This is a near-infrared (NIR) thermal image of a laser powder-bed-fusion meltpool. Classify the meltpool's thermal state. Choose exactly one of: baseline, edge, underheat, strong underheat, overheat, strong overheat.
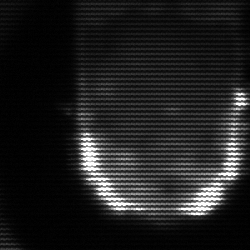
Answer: baseline